Question: I have a problem, I can't change the width of my popover, I need the width of the popover to fit its content
<URL>

My view:
'''
<button uib-popover-template="'excelTools.html'" popover-placement="bottom"
popover-title="" type="button"
class="btn btn-default pull-right">Importar</button>
<script type="text/ng-template" id="excelTools.html">
<div class="container-fluid">
<div class="text-element content-element circles-list">
<ol>
<li>Create a new Canva account to get started with your own Organizational Chart design.</li>
<li><span style="font-weight: 400">Choose a template and click on the text boxes to start customizing your chart. </span></li>
<li><span style="font-weight: 400">Customize details like colors and fonts.</span></li>
<li>Choose from our stunning range of graph elements, like frames, s, like frames, s, like frames, s, like frames, s, like frames, s, like frames, shapes and lines.</li>
<li>Save and share.</li>
</ol>
</div>
</div>
</script>
'''
My .css:
'''
.content-element{
margin:50px 0 0 50px;
}
.circles-list ol {
list-style-type: none;
margin-left: 1.25em;
padding-left: 2.5em;
counter-reset: li-counter;
border-left: 1px solid #00c4cc;
position: relative;
}
.circles-list ol > li {
position: relative;
margin-bottom: 3.125em;
clear: both;
}
.circles-list ol > li:before {
position: absolute;
top: -0.5em;
font-family: "Open Sans", sans-serif;
font-weight: 600;
font-size: 1em;
left: -3.75em;
width: 2.25em;
height: 2.25em;
line-height: 2.25em;
text-align: center;
z-index: 9;
color: #00c4cc;
border: 2px solid #00c4cc;
border-radius: 50%;
content: counter(li-counter);
background-color: #ebeced;
counter-increment: li-counter;
}
'''
I already tried the solutions<URL> but none works for me, I don't know if I'm doing well
I took my popover code on this <URL>
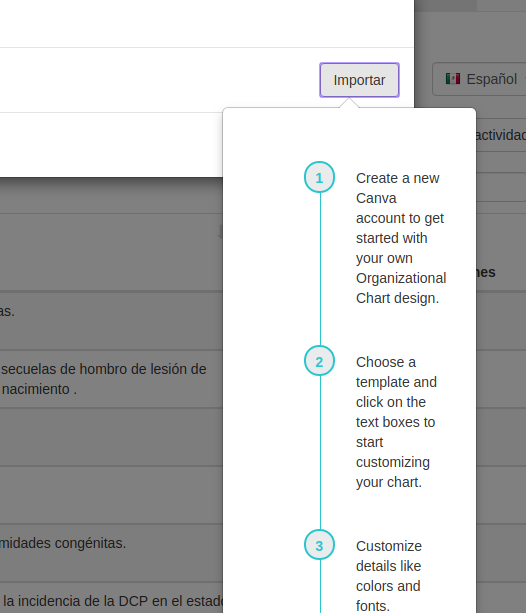
Answer: it worked add '!important' in my CSS
'''
.popover {
width: 500px !important;
max-width:500px !important;
}
'''